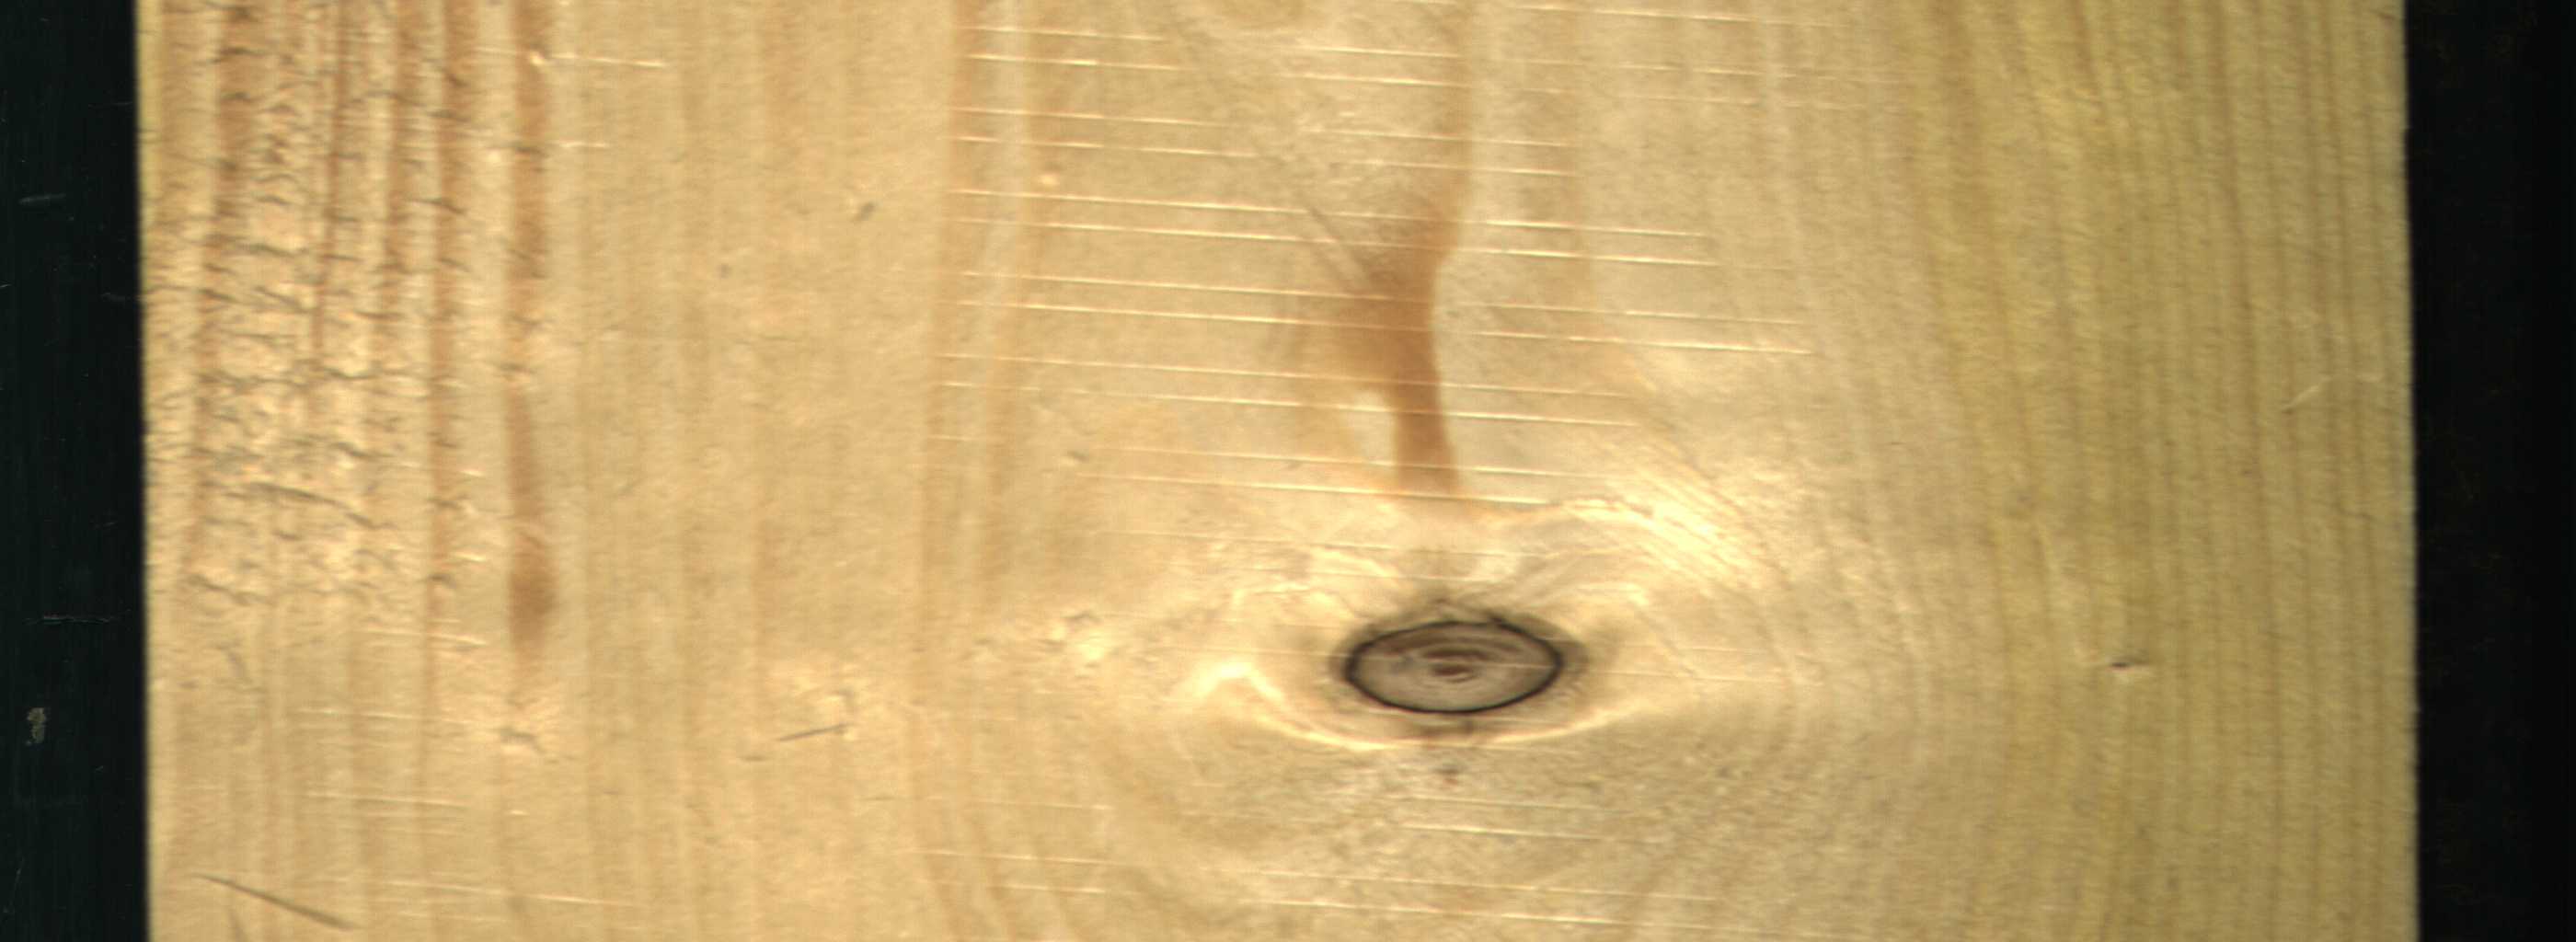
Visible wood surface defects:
Dead_Knot